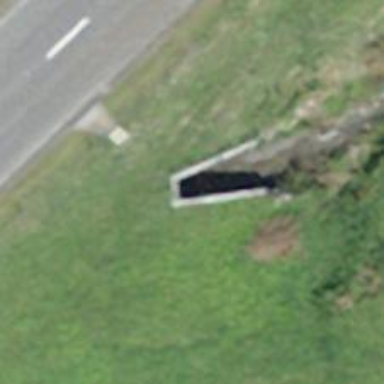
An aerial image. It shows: Culvert tunnel passing under river.